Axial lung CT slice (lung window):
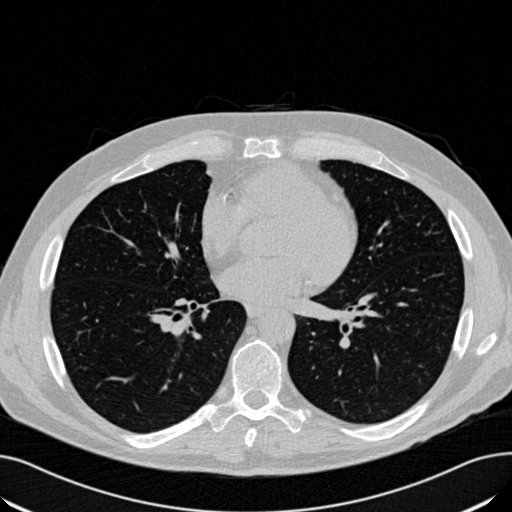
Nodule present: no